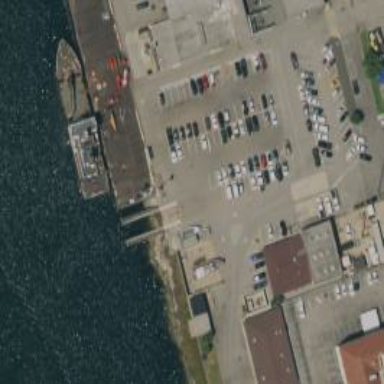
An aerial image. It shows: Pier with boat lift on the waterway.